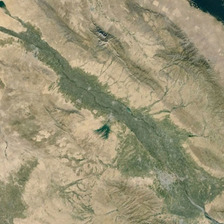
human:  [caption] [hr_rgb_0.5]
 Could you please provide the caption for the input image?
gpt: the mountain contains a few forest while other area is bald .

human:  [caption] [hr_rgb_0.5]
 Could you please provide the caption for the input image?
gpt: it is a piece of light green mountain .

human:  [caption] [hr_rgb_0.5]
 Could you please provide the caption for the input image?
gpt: it is a piece of light green mountain .

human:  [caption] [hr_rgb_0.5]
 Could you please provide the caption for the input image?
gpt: the mountain contains a few forest while other area is bald .

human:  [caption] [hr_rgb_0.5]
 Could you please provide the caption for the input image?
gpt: it is a piece of light green mountain .